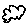
Label: cloud